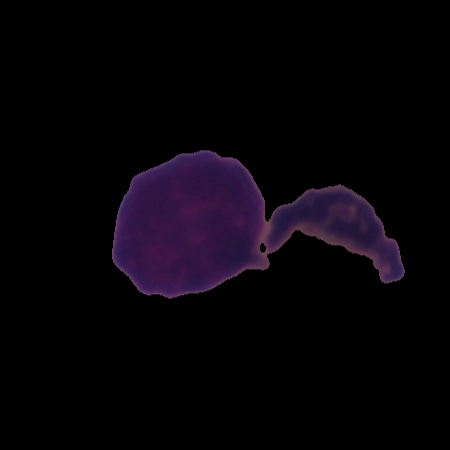
Label: healthy